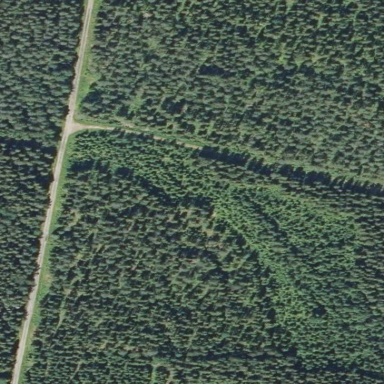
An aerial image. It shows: Forest area.